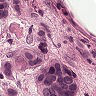
Metastatic tissue present: yes